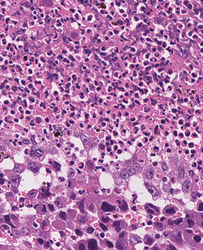
Tumor epithelial tissue: yes
Tumor-associated stroma tissue: no
Normal tissue: no